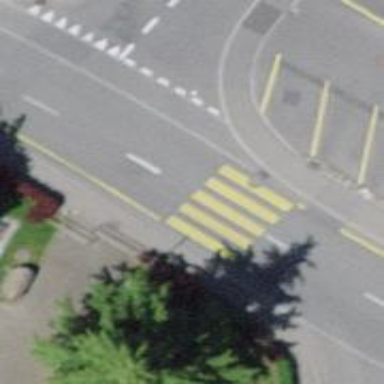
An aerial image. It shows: Marked crossing on the road with clear markings.